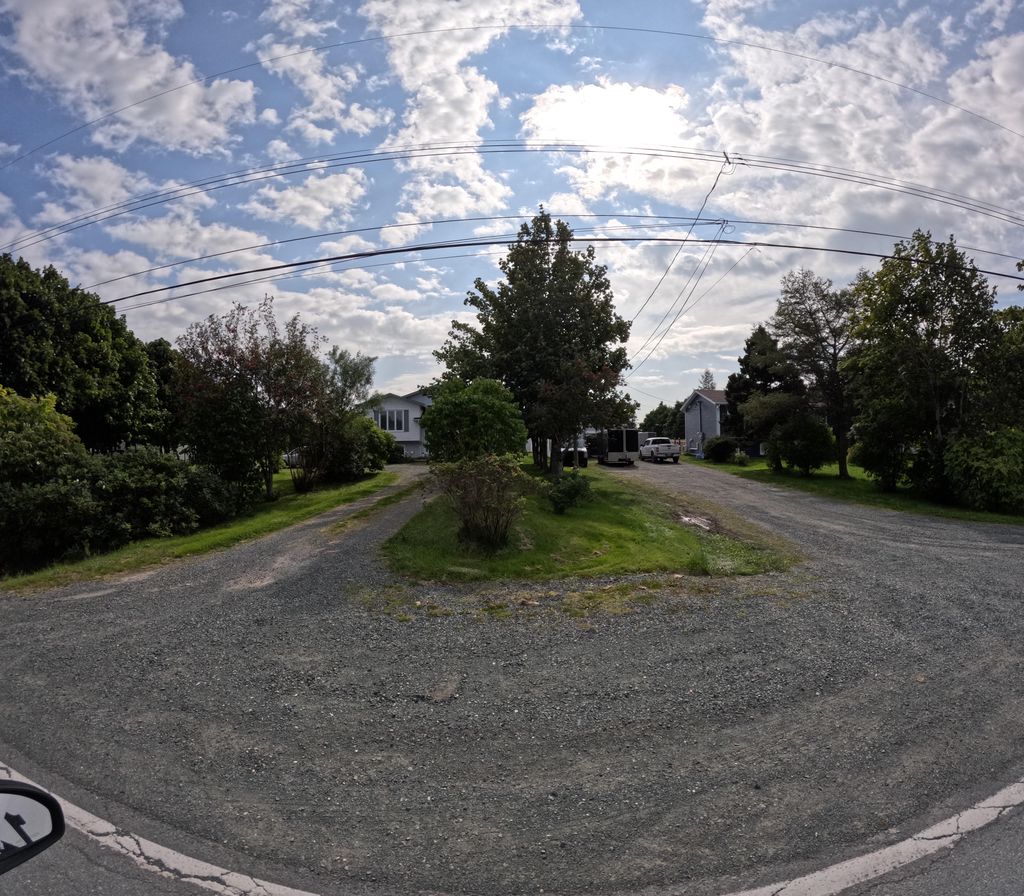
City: st_johns